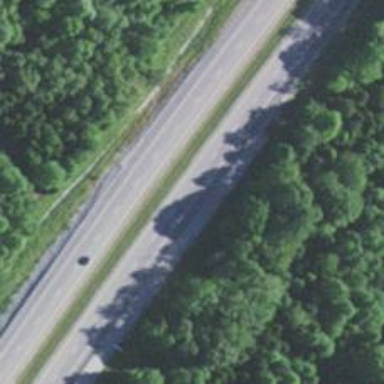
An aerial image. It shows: Motorway.